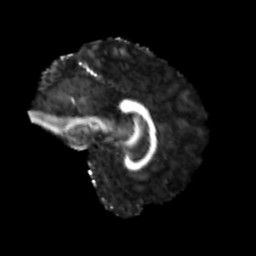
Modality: FA
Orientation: sagittal
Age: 47
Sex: male
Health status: healthy
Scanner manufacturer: siemens
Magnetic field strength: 3 T
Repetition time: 3.6 s
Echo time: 0.092 s